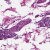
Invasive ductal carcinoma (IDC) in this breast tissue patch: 0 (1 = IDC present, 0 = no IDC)